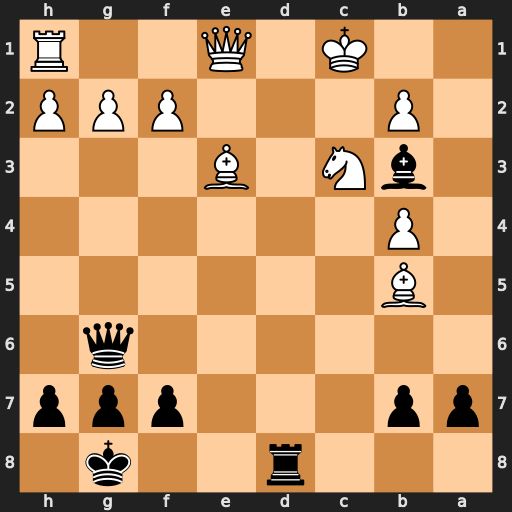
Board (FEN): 3r2k1/pp3ppp/6q1/1B6/1P6/1bN1B3/1P3PPP/2K1Q2R
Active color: b
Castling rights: -
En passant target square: -
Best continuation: Qc2#